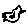
Label: bird